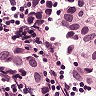
Metastatic tissue present: yes